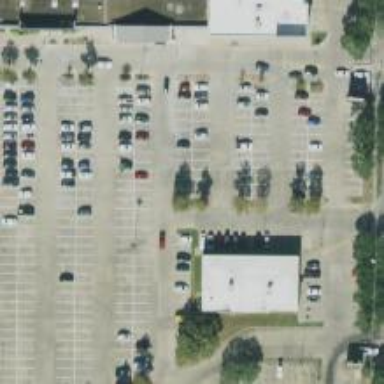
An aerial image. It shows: Parking space is available.